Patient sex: F
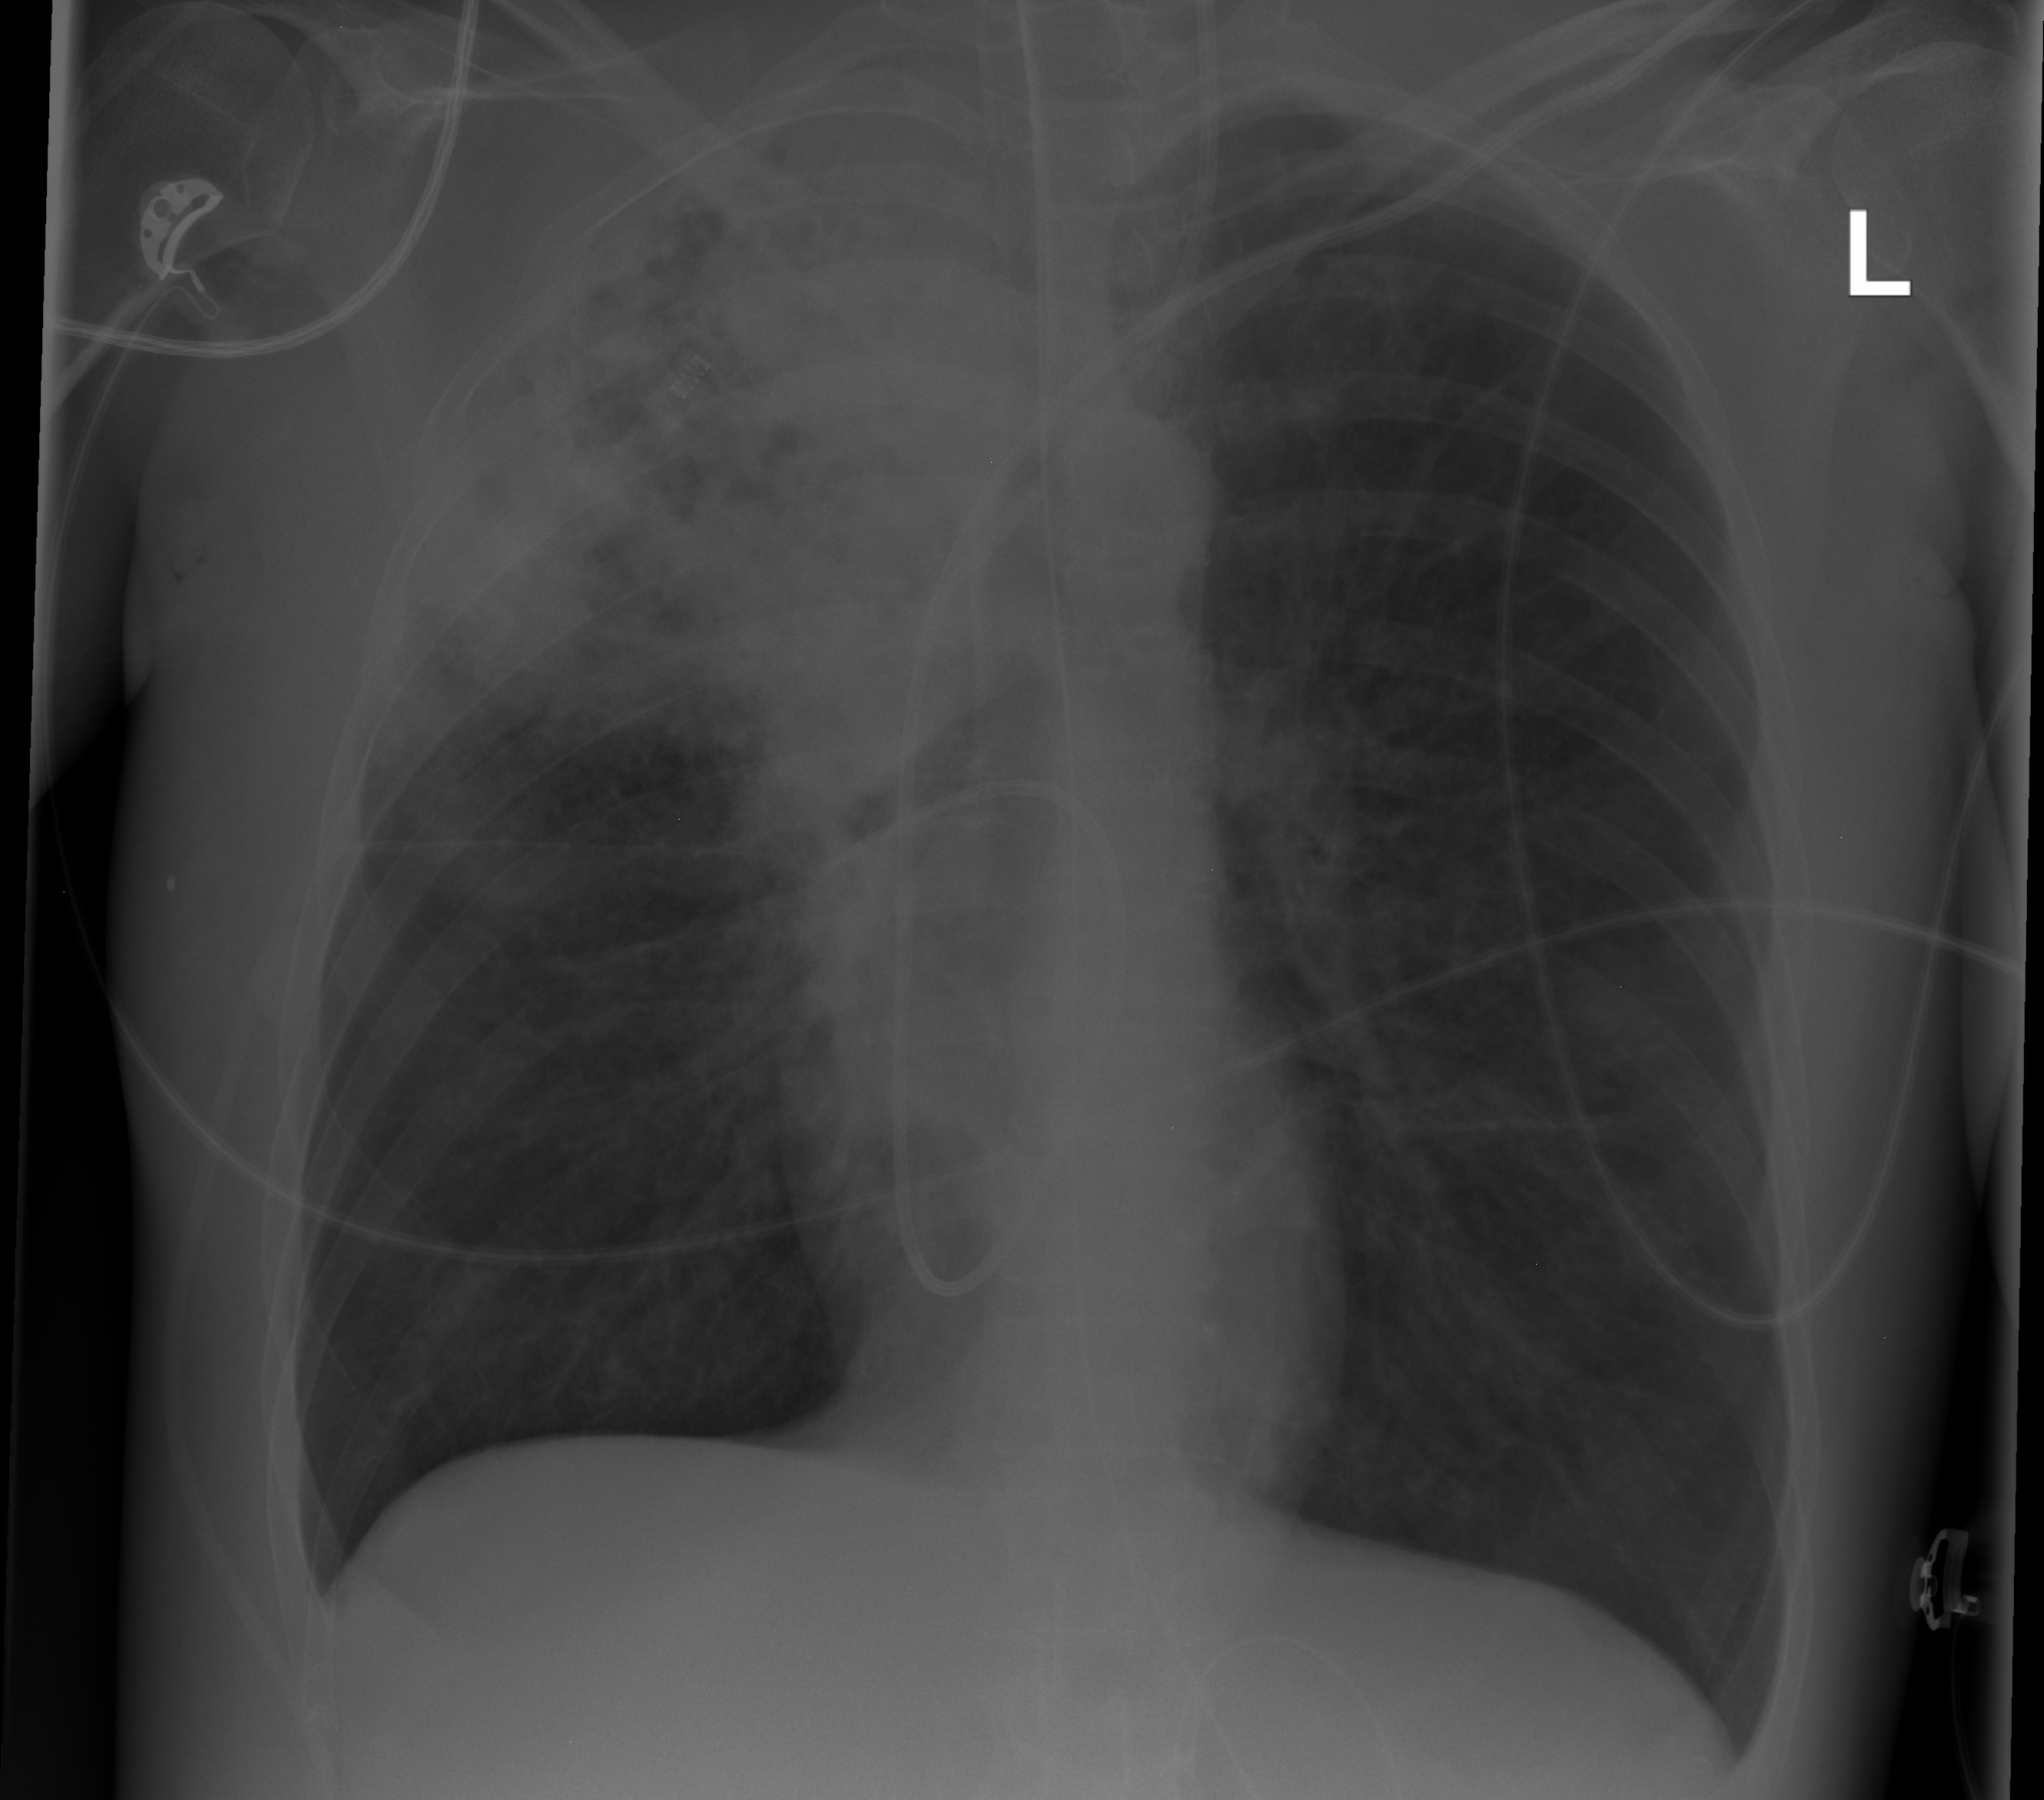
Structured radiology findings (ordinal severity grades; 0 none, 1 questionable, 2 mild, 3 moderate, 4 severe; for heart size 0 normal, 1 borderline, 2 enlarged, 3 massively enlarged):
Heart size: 0
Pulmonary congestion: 0
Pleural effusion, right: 0
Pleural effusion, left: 0
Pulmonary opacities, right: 4
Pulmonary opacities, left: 2
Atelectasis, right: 2
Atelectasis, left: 0